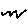
Label: zigzag